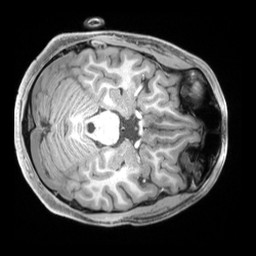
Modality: T1w
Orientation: axial
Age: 23
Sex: male
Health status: ill
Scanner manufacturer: siemens
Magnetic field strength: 3 T
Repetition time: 2.2 s
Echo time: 0.00218 s